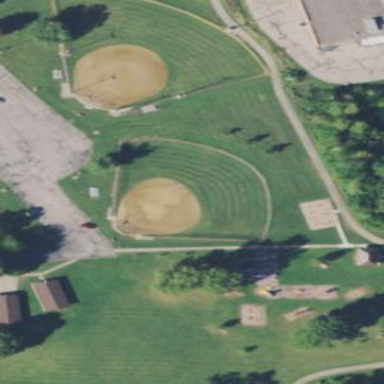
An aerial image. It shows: Baseball pitch for leisure land.